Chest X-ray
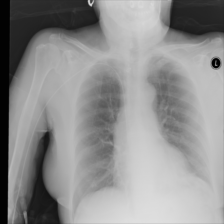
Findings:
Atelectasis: negative
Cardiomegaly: negative
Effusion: negative
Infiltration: negative
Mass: negative
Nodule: negative
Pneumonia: negative
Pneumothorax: negative
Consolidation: negative
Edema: negative
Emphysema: negative
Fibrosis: negative
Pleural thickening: negative
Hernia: negative